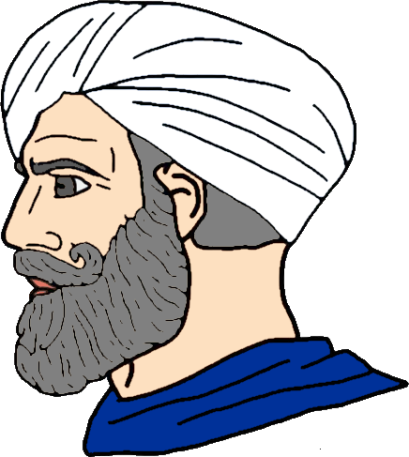
Label: 4_Yes_Chad